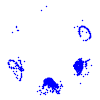
Particle: pion